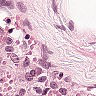
Metastatic tissue present: no